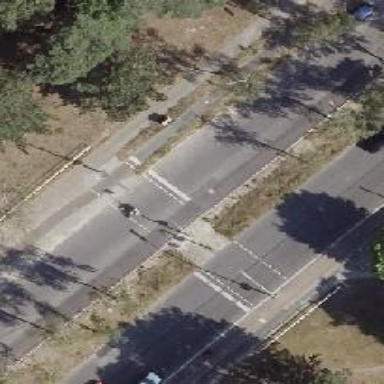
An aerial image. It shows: Road with traffic signals.